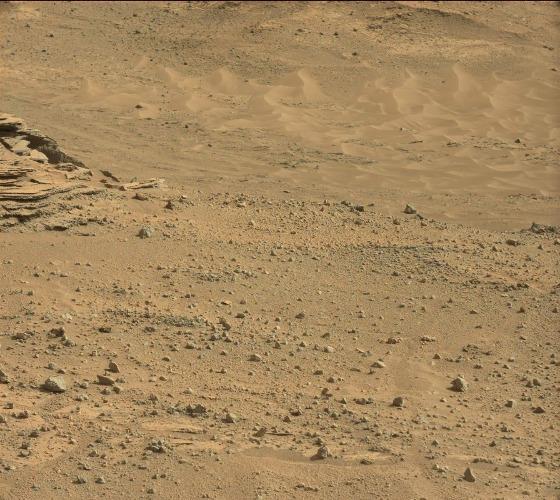
Terrain classes present: Bedrock, Gravel / Sand / Soil, Rock